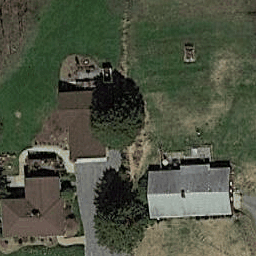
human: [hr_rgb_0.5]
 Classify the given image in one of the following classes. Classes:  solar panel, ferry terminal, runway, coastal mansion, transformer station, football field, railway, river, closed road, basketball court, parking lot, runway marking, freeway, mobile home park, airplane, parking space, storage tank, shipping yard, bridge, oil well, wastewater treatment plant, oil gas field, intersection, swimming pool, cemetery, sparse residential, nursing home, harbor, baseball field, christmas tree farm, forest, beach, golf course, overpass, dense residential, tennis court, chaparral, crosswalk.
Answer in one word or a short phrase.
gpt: sparse residential